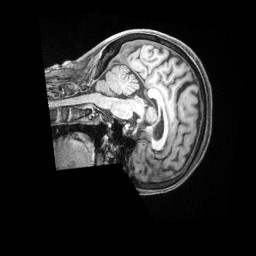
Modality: T1w
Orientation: sagittal
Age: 71
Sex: female
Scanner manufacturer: siemens
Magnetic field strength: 3 T
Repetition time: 2.5 s
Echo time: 0.00222 s